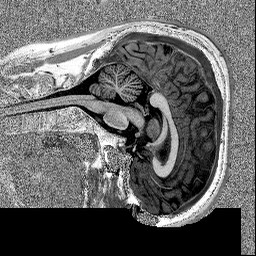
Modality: MP2RAGE
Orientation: sagittal
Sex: male